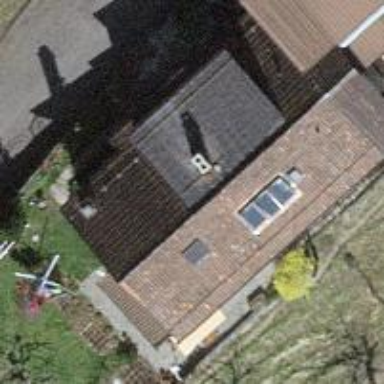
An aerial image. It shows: Detached building.